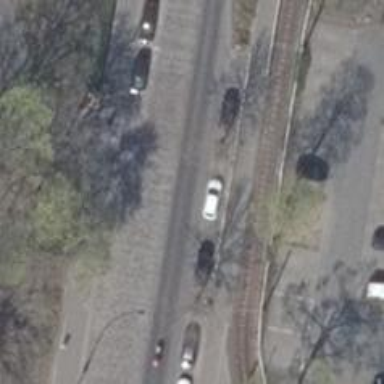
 where the parking on the left is street side."